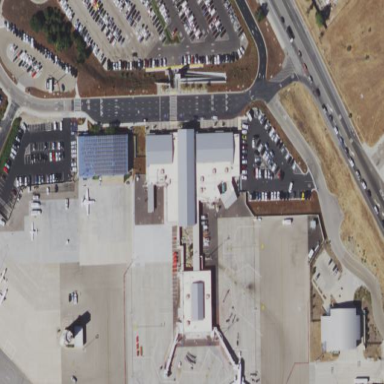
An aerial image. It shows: Terminal building located at airport.